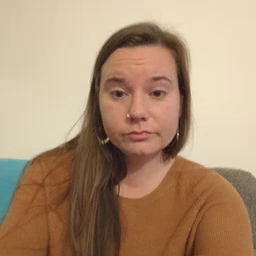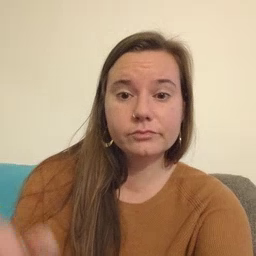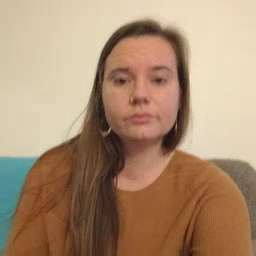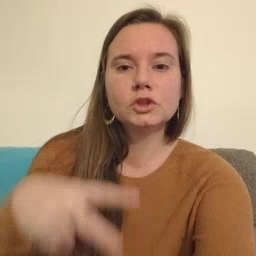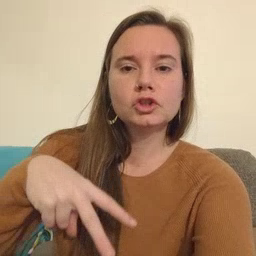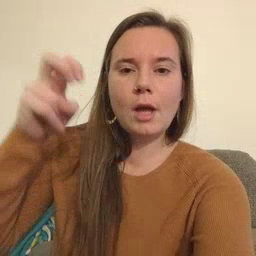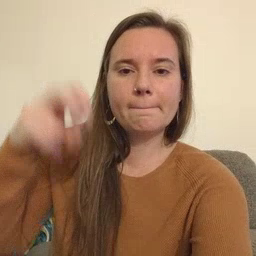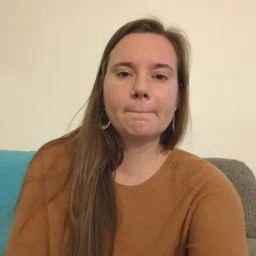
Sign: jump